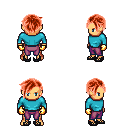
a pixel art fantasy rpg character, male body template, human, tanned skin, teal long-sleeve shirt, magenta pants, red pixie cut hairstyle, gold gloves, ghillies, four views (front, back, left, right), 2x2 character sprite sheet, small pixel art, hard edges, no anti-aliasing